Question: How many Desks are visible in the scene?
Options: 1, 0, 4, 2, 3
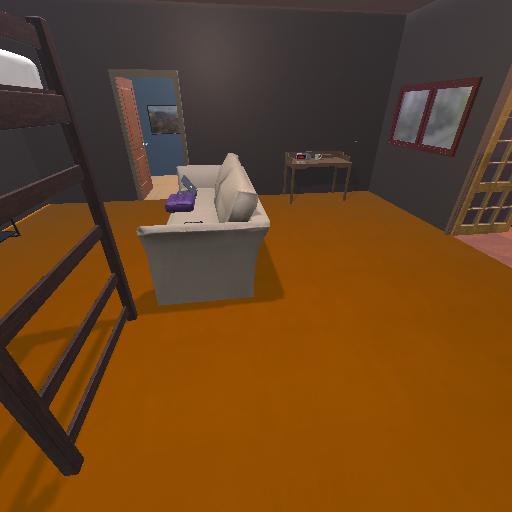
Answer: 1